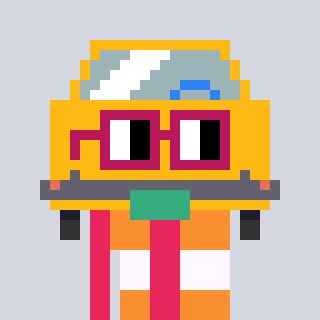
a pixel art character with square dark red glasses, a taxi-shaped head and a redpinkish-colored body on a cool background